Question: I have a table which contains columns among others like Id as Primary Key and LastMeterReadingId (Foreign Key which references to same table) - something like Parent Meter Reading.

I would like to get all rows which are not already used like Parent. I would like to avoid situation when meter reading is parent for more than one meter reading.
I know how to join to same table, but I have no idea how to choose only those records which aren't parent already. That's how query looks like without condition statement.
'''
return (from m in uow.MeterReadingReadWriteRepository.Query()
join parent in uow.MeterReadingReadWriteRepository.Query() on m.Id equals parent.LastMeterReadingId
select new MeterReadingDto()
{
(...)
}).ToList();
'''
Do you have any idea how to achieve it in efficient way?
Regards.
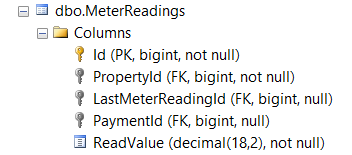
Answer: > I would like to get all rows which are not already used like Parent
In other words, you want all rows that have no children. Note that the variable name 'parent' in your query is misleading - when you do 'a join b on a.Id equals b.ParentId', 'a' is the parent and 'b' is the child.
Anyway, there are at least 3 ways to achieve your goal, IMO being equivalent from nowadays database query optimizers point of view (i.e. should be equally efficient):
(1) Using '!Any(...)' which is equivalent to SQL 'NOT EXISTS(...)':
'''
from m in uow.MeterReadingReadWriteRepository.Query()
where !uow.MeterReadingReadWriteRepository.Query().Any(child => m.Id == child.LastMeterReadingId)
select ...
'''
(2) Using <URL>:
'''
from m in uow.MeterReadingReadWriteRepository.Query()
join child in uow.MeterReadingReadWriteRepository.Query()
on m.Id equals child.LastMeterReadingId into children
where !children.Any()
select ...
'''
(3) Using left outer antijoin:
'''
from m in uow.MeterReadingReadWriteRepository.Query()
join child in uow.MeterReadingReadWriteRepository.Query()
on m.Id equals child.LastMeterReadingId into children
from child in children.DefaultIfEmpty()
where child == null
select ...
'''
If this is EF (LINQ to Entities), the first two are translated to one and the same SQL 'NOT EXISTS' based query. While the last is translated to the "traditional" SQL 'LEFT JOIN ... WHERE right.PK IS NULL' based query.